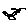
Label: bird